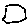
Label: hexagon